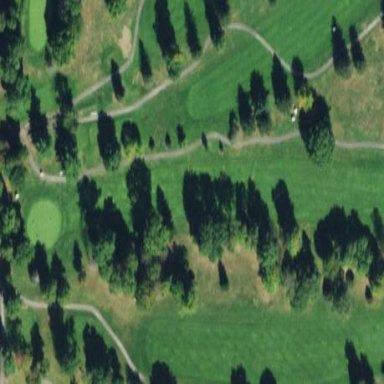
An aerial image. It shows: Scenic golf fairway.